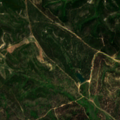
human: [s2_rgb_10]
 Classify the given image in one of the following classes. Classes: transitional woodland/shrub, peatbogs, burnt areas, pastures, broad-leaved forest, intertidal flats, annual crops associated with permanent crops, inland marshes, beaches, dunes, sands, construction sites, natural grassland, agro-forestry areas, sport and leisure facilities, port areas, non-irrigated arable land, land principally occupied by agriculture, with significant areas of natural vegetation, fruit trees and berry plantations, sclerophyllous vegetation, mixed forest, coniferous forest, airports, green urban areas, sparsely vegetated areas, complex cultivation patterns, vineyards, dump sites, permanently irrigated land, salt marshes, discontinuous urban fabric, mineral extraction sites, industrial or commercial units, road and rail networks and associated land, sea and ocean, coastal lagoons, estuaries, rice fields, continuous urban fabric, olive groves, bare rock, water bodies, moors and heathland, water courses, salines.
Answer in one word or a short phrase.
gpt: broad-leaved forest, coniferous forest, moors and heathland, transitional woodland/shrub